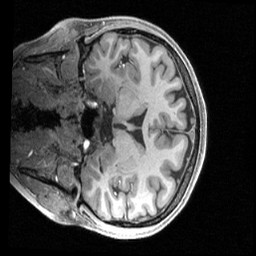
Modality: T1w
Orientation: coronal
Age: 32
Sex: female
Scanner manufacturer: siemens
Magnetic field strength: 3 T
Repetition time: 2.4 s
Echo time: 0.00224 s